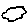
Label: cloud